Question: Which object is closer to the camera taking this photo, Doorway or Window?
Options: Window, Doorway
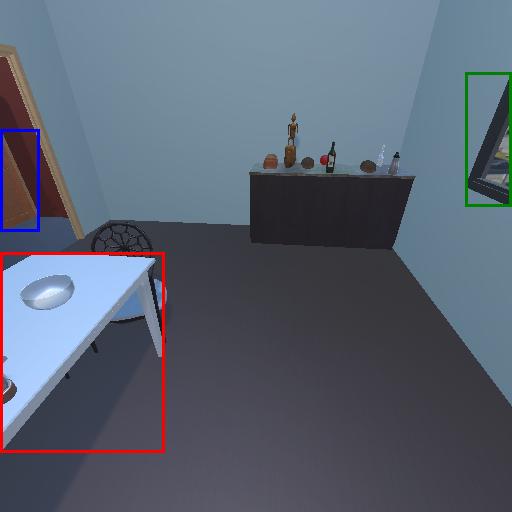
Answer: Window